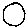
Label: circle